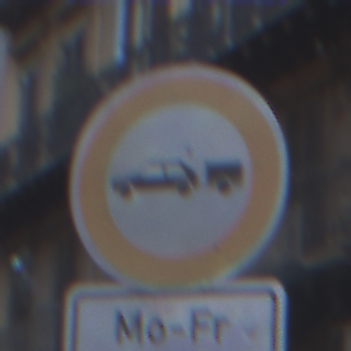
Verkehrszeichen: VerbotPersonenkraftwagenMitAnhaenger
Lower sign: ZeitangabenMitBeschraenkungAufWochentage2
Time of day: SunriseSunset
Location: Outdoor (Urban)
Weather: PartlyCloudy
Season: NotSpecified
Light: Natural